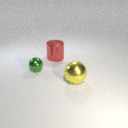
small green metal sphere behind large yellow metal sphere